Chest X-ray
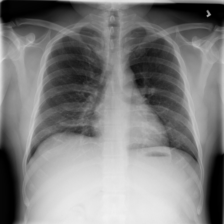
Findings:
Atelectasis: negative
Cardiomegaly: negative
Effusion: negative
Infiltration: positive
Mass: negative
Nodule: negative
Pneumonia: negative
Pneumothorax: negative
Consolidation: negative
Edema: negative
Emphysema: negative
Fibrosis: negative
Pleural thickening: negative
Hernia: negative